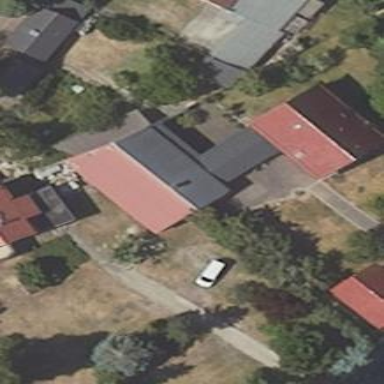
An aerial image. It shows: Residential building.